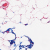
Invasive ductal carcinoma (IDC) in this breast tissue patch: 0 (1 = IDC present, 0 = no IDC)